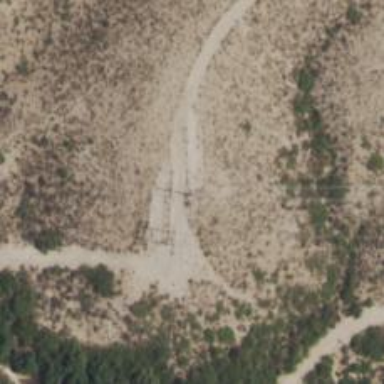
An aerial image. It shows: Power tower.